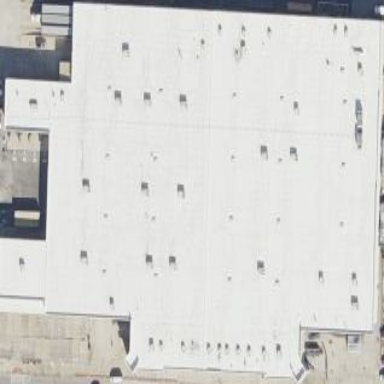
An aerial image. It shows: Beige supermarket with flat white roof.